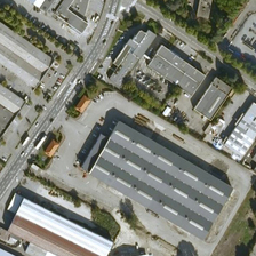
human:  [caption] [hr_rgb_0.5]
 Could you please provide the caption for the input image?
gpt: The street industrials are orderly.

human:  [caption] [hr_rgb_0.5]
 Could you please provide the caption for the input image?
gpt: Some buildings and greenery are in the industrial zone.

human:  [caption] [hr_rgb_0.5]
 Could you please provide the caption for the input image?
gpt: Some buildings and green trees are in the industrial area.

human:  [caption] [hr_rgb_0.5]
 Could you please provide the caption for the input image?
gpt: many fields near the industrial area near the road .

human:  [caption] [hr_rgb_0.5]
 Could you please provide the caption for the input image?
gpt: The industrial buildings on the street are in good order.